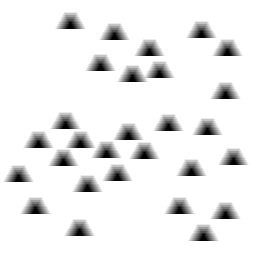
Squares: 0
Triangles: 28
Stars: 0
Total shapes: 28